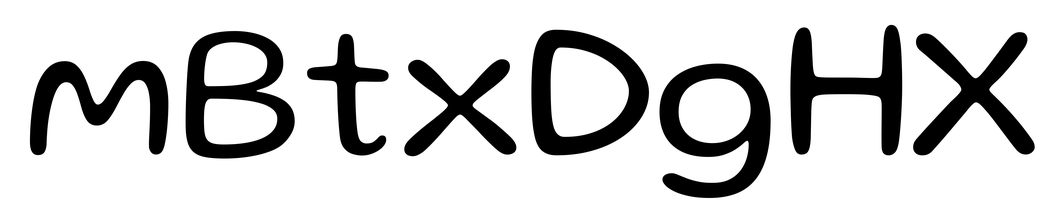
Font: Gluten_Light